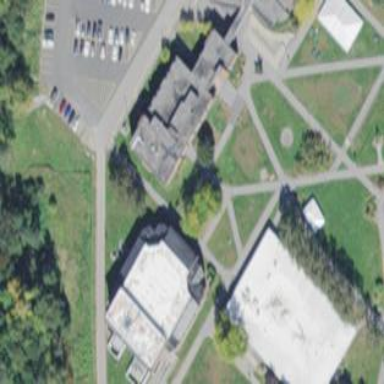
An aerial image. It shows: College building.